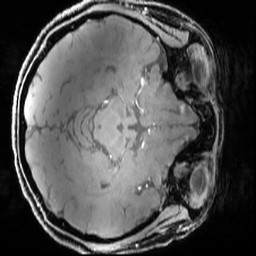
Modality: T1w
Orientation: axial
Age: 36
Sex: female
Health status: healthy
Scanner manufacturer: siemens
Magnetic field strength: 7 T
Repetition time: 4.3 s
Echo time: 0.00227 s